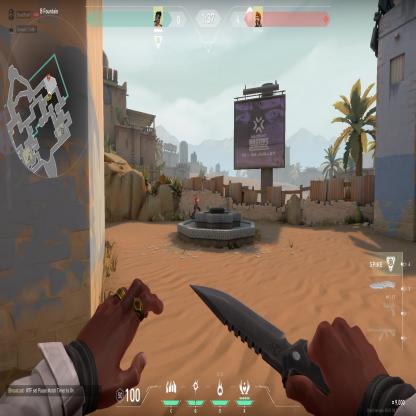
Label: enemy